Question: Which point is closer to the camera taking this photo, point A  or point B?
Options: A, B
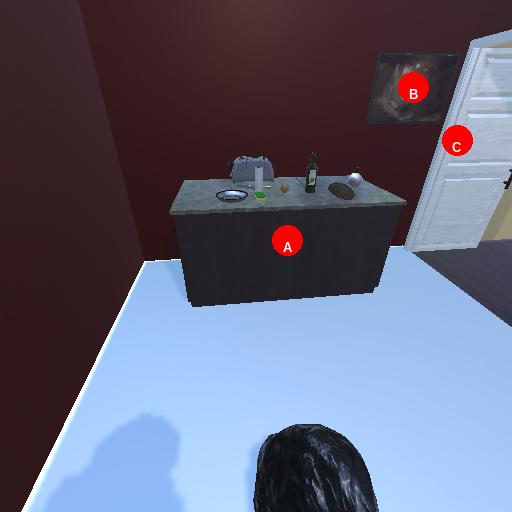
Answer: A